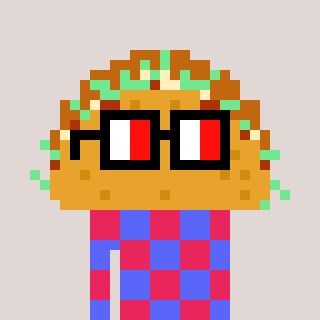
a pixel art character with square glasses with black frames and red eyes, a taco-shaped head and a purple-colored body on a warm background